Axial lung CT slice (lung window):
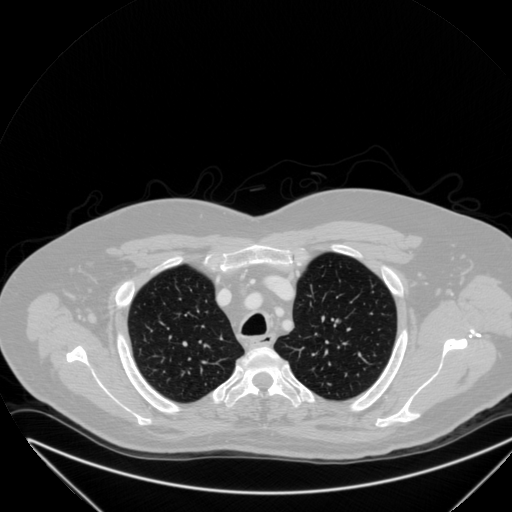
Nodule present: no